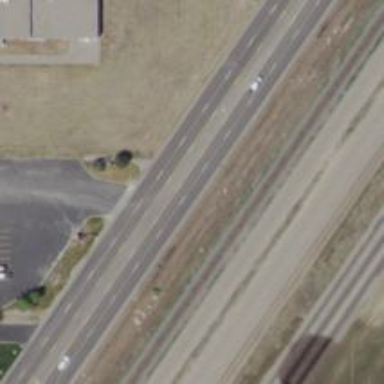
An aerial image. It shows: Primary road with asphalt surface.